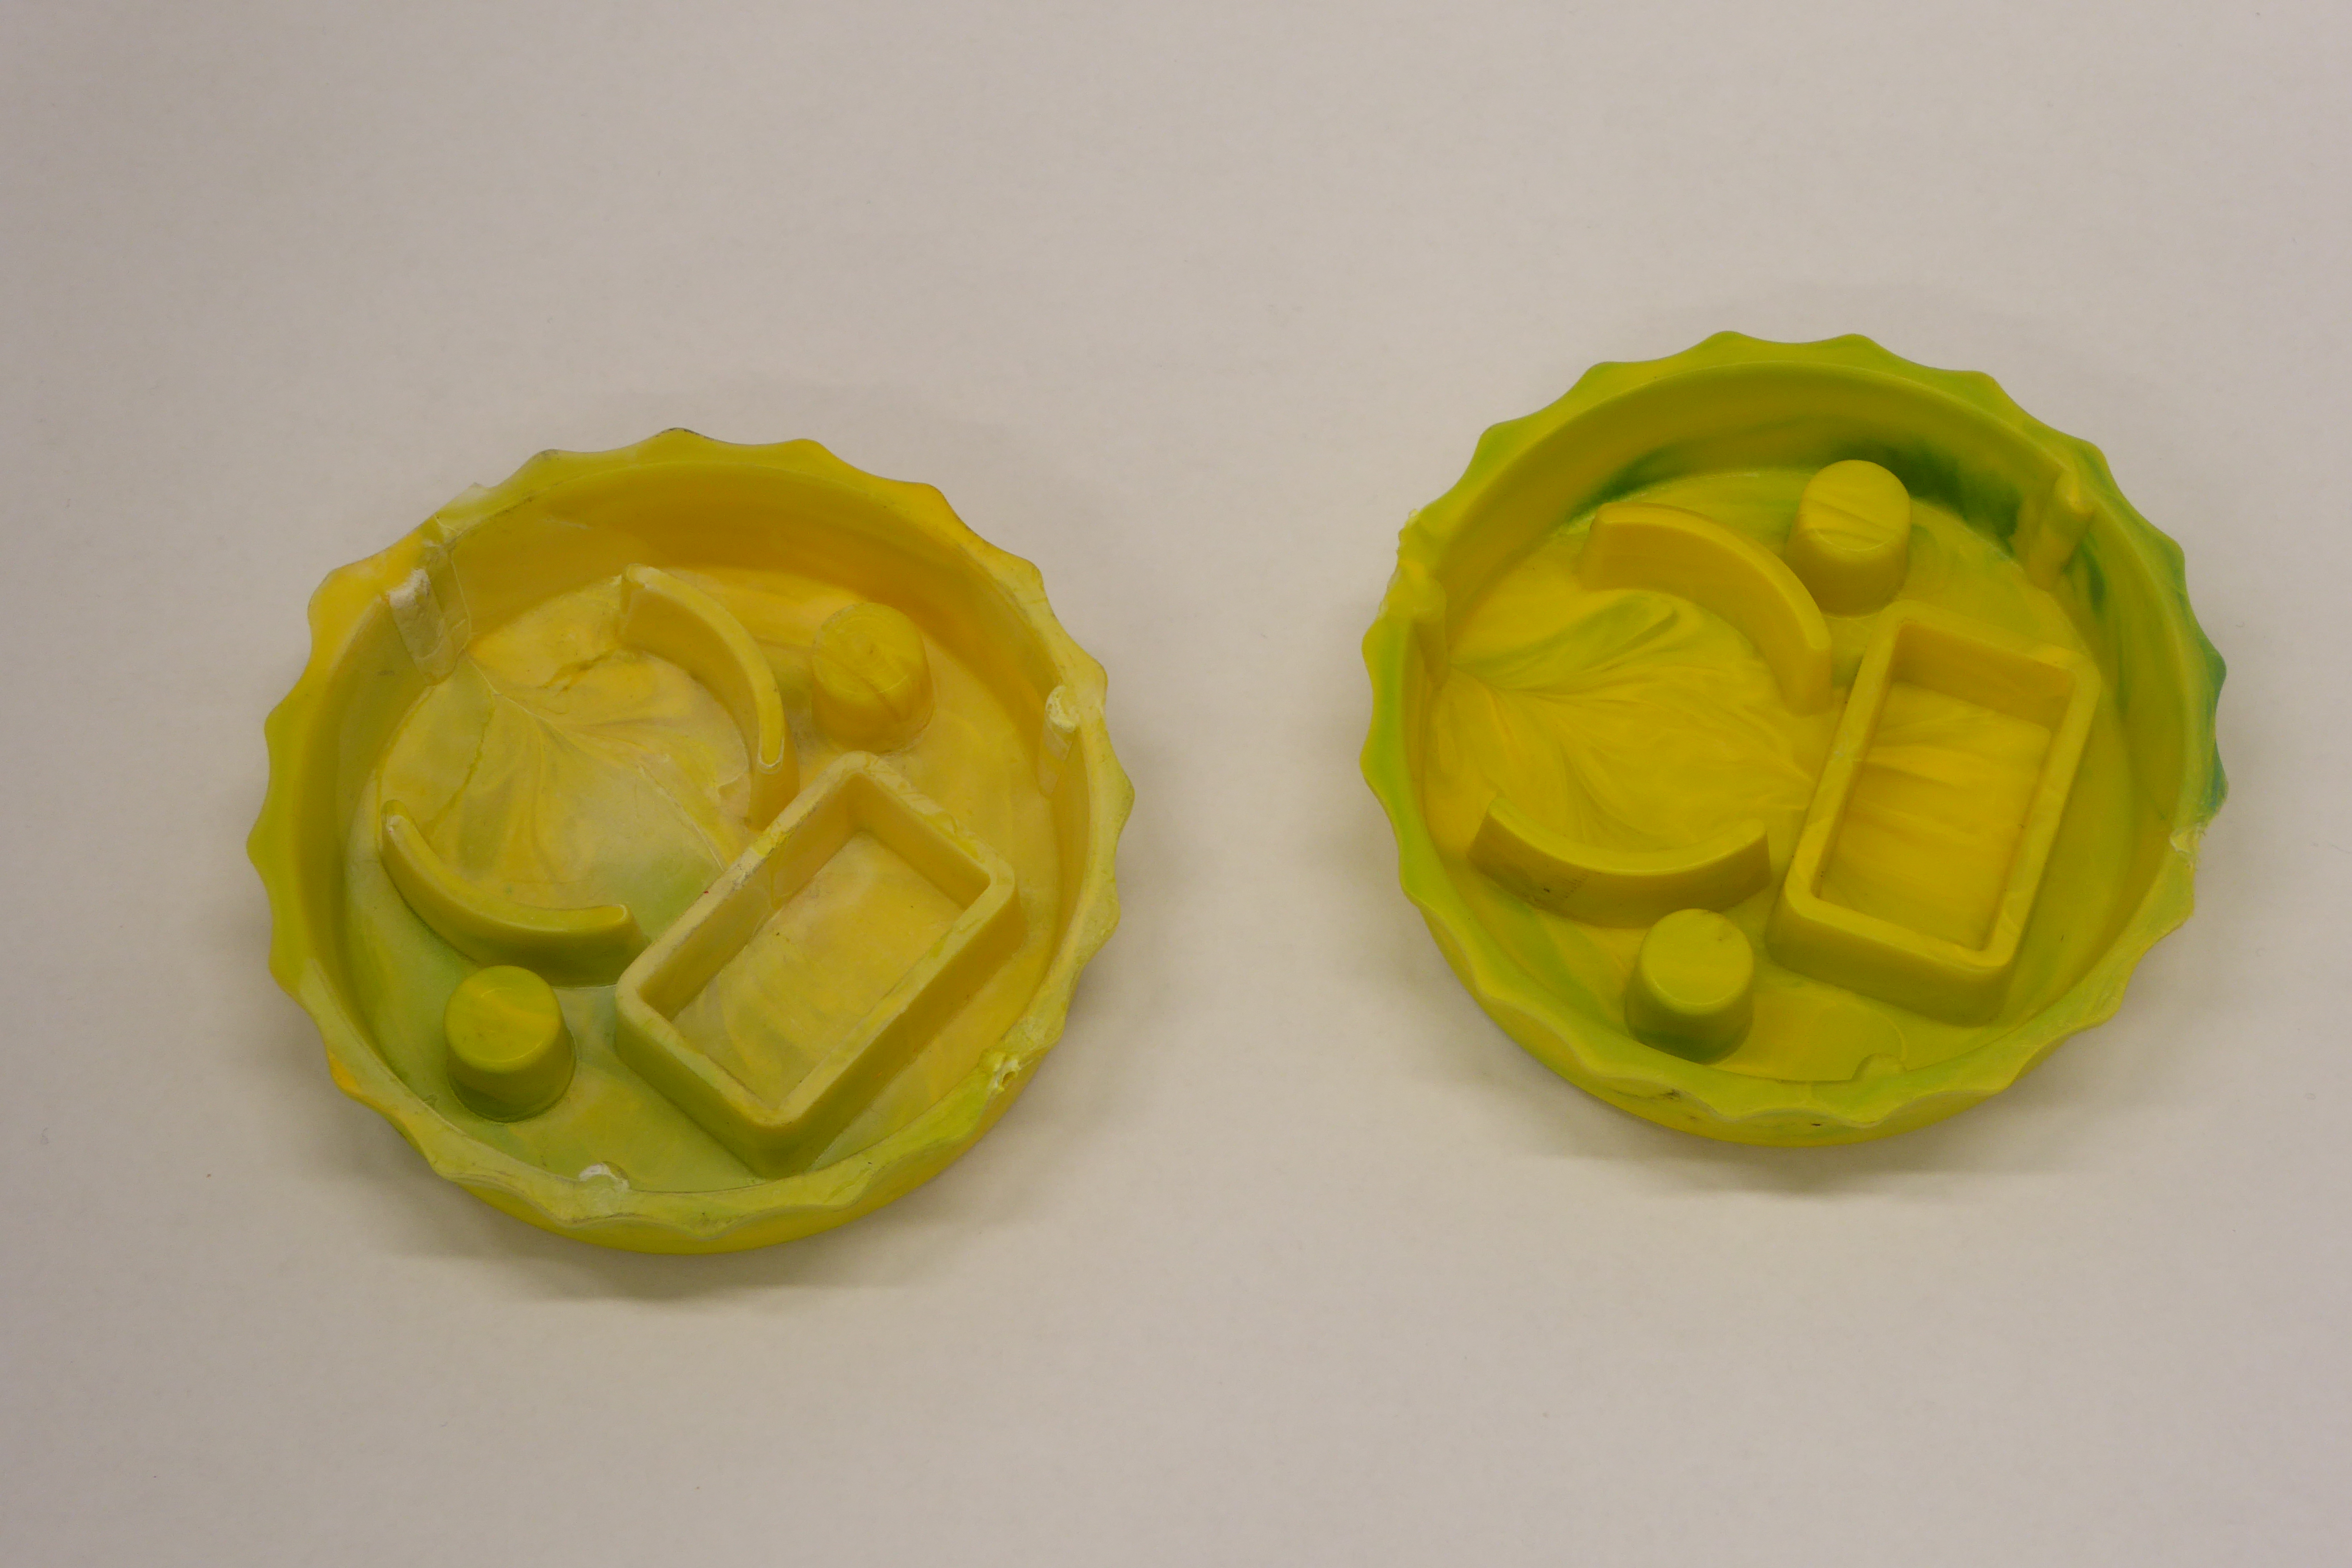
Label: Bottle Opener - Cover